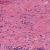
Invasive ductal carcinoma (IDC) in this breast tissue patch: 0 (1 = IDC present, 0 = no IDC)